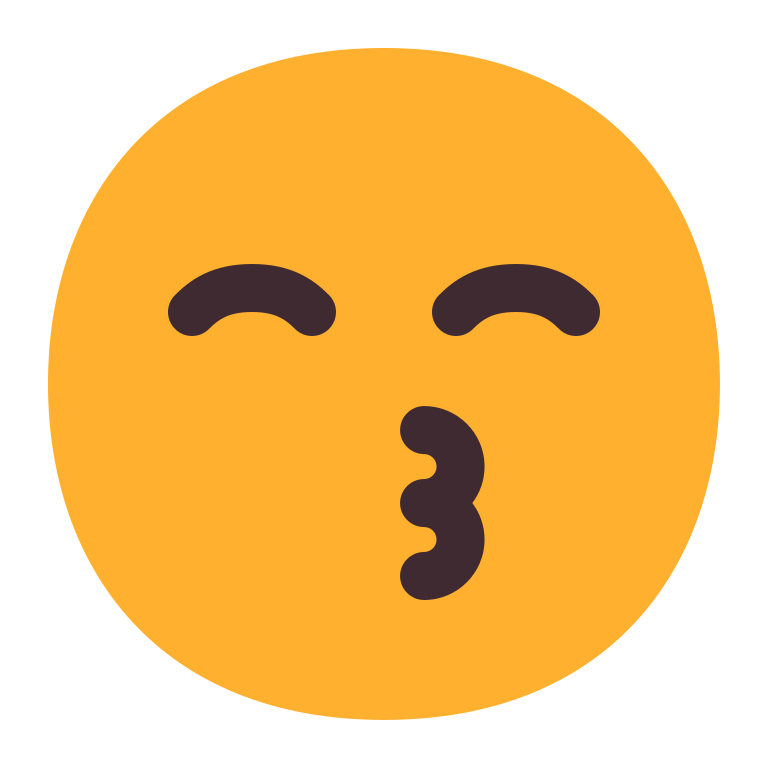
kissing face with smiling eyes flat